【题型】填空题　【知识点】平面几何　【难度】hard
如图，$P$ 为 $\triangle ABC$ 内任意一点，角 $A$，$B$，$C$ 的对边分别为 $a, b, c$. 总有优美等式 $S_{\triangle PBC}\overrightarrow{PA} + S_{\triangle PAC}\overrightarrow{PB} + S_{\triangle PAB}\overrightarrow{PC} = \overrightarrow{0}$ 成立，因该图形酷似奔驰汽车车标，故又称为奔驰定理. 现有以下命题：

$\textcircled{1}$ 若 $P$ 是 $\triangle ABC$ 的重心，则有 $\overrightarrow{PA} + \overrightarrow{PB} + \overrightarrow{PC} = \overrightarrow{0}$； \\
$\textcircled{2}$ 若 $a\overrightarrow{PA} + b\overrightarrow{PB} + c\overrightarrow{PC} = \overrightarrow{0}$ 成立，则 $P$ 是 $\triangle ABC$ 的内心； \\
$\textcircled{3}$ 若 $\overrightarrow{AP} = \dfrac{2}{5}\overrightarrow{AB} + \dfrac{1}{5}\overrightarrow{AC}$，则 $S_{\triangle ABP} : S_{\triangle ABC} = 2 : 5$； \\
$\textcircled{4}$ 若 $P$ 是 $\triangle ABC$ 的外心，$A = \dfrac{\pi}{4}$，$\overrightarrow{PA} = m\overrightarrow{PB} + n\overrightarrow{PC}$，则 $m + n \in [-\sqrt{2}, 1)$. \\
则正确的命题有\underline{\quad\quad\quad\quad}.
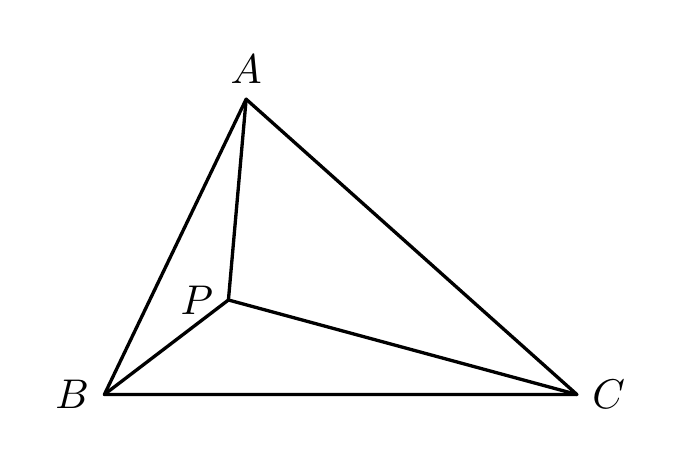
【解答】
【答案】 $\textcircled{1}\textcircled{2}\textcircled{4}$

【分析】 对于$\textcircled{1}$：利用重心的性质 $S_{\triangle PBC} = S_{\triangle PAC} = S_{\triangle PAB}$ 代入 $S_{\triangle PBC}\overrightarrow{PA} + S_{\triangle PAC}\overrightarrow{PB} + S_{\triangle PAB}\overrightarrow{PC} = \overrightarrow{0}$ 即可. \\
对于$\textcircled{2}$：利用三角形的面积公式结合 $S_{\triangle PBC}\overrightarrow{PA} + S_{\triangle PAC}\overrightarrow{PB} + S_{\triangle PAB}\overrightarrow{PC} = \overrightarrow{0}$ 与 $a\overrightarrow{PA} + b\overrightarrow{PB} + c\overrightarrow{PC} = \overrightarrow{0}$ 可知点 $P$ 到 $AB, BC, CA$ 的距离相等. \\
对于$\textcircled{3}$：利用$\overrightarrow{AB}, \overrightarrow{AC}$ 将$\overrightarrow{PA}, \overrightarrow{PB}, \overrightarrow{PC}$表示出来，代入 $S_{\triangle PBC}\overrightarrow{PA} + S_{\triangle PAC}\overrightarrow{PB} + S_{\triangle PAB}\overrightarrow{PC} = \overrightarrow{0}$，化简即可表示出 $S_{\triangle PBC}, S_{\triangle PAC}, S_{\triangle PAB}$ 的关系式，用 $S_{\triangle PAB}$ 将 $S_{\triangle ABP}, S_{\triangle ABC}$ 表示出来即可得其比值. \\
对于$\textcircled{4}$：利用三角形的圆心角为圆周角的两倍，再将$\overrightarrow{PA} = m\overrightarrow{PB} + n\overrightarrow{PC}$两边平方，化简可得 $m^2 + n^2 = 1$，结合 $m, n$ 的取值范围可得出答案.

【详解】 对于$\textcircled{1}$：如图所示：因为 $D, E, F$ 分别为 $CA, AB, BC$ 的中点，
所以 $CP = 2PE, S_{\triangle AEC} = \dfrac{1}{2}S_{\triangle ABC}, S_{\triangle APC} = \dfrac{2}{3}S_{\triangle AEC} = \dfrac{1}{3}S_{\triangle ABC}$， \\
同理可得 $S_{\triangle APB} = \dfrac{1}{3}S_{\triangle ABC}, S_{\triangle BPC} = \dfrac{1}{3}S_{\triangle ABC}$， \\
所以 $S_{\triangle PBC} = S_{\triangle PAC} = S_{\triangle PAB}$，又因为 $S_{\triangle PBC}\overrightarrow{PA} + S_{\triangle PAC}\overrightarrow{PB} + S_{\triangle PAB}\overrightarrow{PC} = \overrightarrow{0}$ \\
所以 $\overrightarrow{PA} + \overrightarrow{PB} + \overrightarrow{PC} = \overrightarrow{0}$. $\textcircled{1}$正确.

对于$\textcircled{2}$：记点 $P$ 到 $AB, BC, CA$ 的距离分别为 $h_1, h_2, h_3$，$S_{\triangle PBC} = \dfrac{1}{2}a \cdot h_2, S_{\triangle PAC} = \dfrac{1}{2}b \cdot h_3, S_{\triangle PAB} = \dfrac{1}{2}c \cdot h_1$， \\
因为 $S_{\triangle PBC}\overrightarrow{PA} + S_{\triangle PAC}\overrightarrow{PB} + S_{\triangle PAB}\overrightarrow{PC} = \overrightarrow{0}$，则 $\dfrac{1}{2}a \cdot h_2 \cdot \overrightarrow{PA} + \dfrac{1}{2}b \cdot h_3 \cdot \overrightarrow{PB} + \dfrac{1}{2}c \cdot h_1 \cdot \overrightarrow{PC} = \overrightarrow{0}$，即 $a \cdot h_2 \overrightarrow{PA} + b \cdot h_3 \overrightarrow{PB} + c \cdot h_1 \overrightarrow{PC} = \overrightarrow{0}$. \\
又因为 $a\overrightarrow{PA} + b\overrightarrow{PB} + c\overrightarrow{PC} = \overrightarrow{0}$，所以 $h_1 = h_2 = h_3$，所以点 $P$ 是 $\triangle ABC$ 的内心. $\textcircled{2}$正确.

对于$\textcircled{3}$：因为 $\overrightarrow{AP} = \dfrac{2}{5}\overrightarrow{AB} + \dfrac{1}{5}\overrightarrow{AC}$，所以 $\overrightarrow{PA} = -\dfrac{2}{5}\overrightarrow{AB} - \dfrac{1}{5}\overrightarrow{AC}, \overrightarrow{PB} = \overrightarrow{PA} + \overrightarrow{AB} = \dfrac{3}{5}\overrightarrow{AB} - \dfrac{1}{5}\overrightarrow{AC}, \overrightarrow{PC} = \overrightarrow{PA} + \overrightarrow{AC} = -\dfrac{2}{5}\overrightarrow{AB} + \dfrac{4}{5}\overrightarrow{AC}$， \\
所以 $S_{\triangle PBC}\left( -\dfrac{2}{5}\overrightarrow{AB} - \dfrac{1}{5}\overrightarrow{AC} \right) + S_{\triangle PAC}\left( \dfrac{3}{5}\overrightarrow{AB} - \dfrac{1}{5}\overrightarrow{AC} \right) + S_{\triangle PAB}\left( -\dfrac{2}{5}\overrightarrow{AB} + \dfrac{4}{5}\overrightarrow{AC} \right) = \overrightarrow{0}$， \\
化简得：$\left( -\dfrac{2}{5}S_{\triangle PBC} + \dfrac{3}{5}S_{\triangle PAC} - \dfrac{2}{5}S_{\triangle PAB} \right)\overrightarrow{AB} + \left( -\dfrac{1}{5}S_{\triangle PBC} - \dfrac{1}{5}S_{\triangle PAC} + \dfrac{4}{5}S_{\triangle PAB} \right)\overrightarrow{AC} = \overrightarrow{0}$， \\
又因为 $\overrightarrow{AB}, \overrightarrow{AC}$ 不共线. \\
所以 $\begin{cases} -\dfrac{2}{5}S_{\triangle PBC} + \dfrac{3}{5}S_{\triangle PAC} - \dfrac{2}{5}S_{\triangle PAB} = 0 \\ -\dfrac{1}{5}S_{\triangle PBC} - \dfrac{1}{5}S_{\triangle PAC} + \dfrac{4}{5}S_{\triangle PAB} = 0 \end{cases} \Rightarrow \begin{cases} S_{\triangle PBC} = 2S_{\triangle PAB} \\ S_{\triangle PAC} = 2S_{\triangle PAB} \end{cases}$， \\
$\dfrac{S_{\triangle ABP}}{S_{\triangle ABC}} = \dfrac{S_{\triangle PAB}}{S_{\triangle PBC} + S_{\triangle PAC} + S_{\triangle PAB}} = \dfrac{1}{5}$. $\textcircled{3}$错误.

对于$\textcircled{4}$：因为 $P$ 是 $\triangle ABC$ 的外心，$A = \dfrac{\pi}{4}$，所以 $\angle BPC = \dfrac{\pi}{2}, |\overrightarrow{PA}| = |\overrightarrow{PB}| = |\overrightarrow{PC}|$，$\overrightarrow{PB} \cdot \overrightarrow{PC} = |\overrightarrow{PB}| \times |\overrightarrow{PC}| \times \cos \angle BPC = 0$. \\
因为 $\overrightarrow{PA} = m\overrightarrow{PB} + n\overrightarrow{PC}$，则 $|\overrightarrow{PA}|^2 = m^2|\overrightarrow{PB}|^2 + 2mn\overrightarrow{PB} \cdot \overrightarrow{PC} + n^2|\overrightarrow{PC}|^2$， \\
化简得：$m^2 + n^2 = 1$，由题意知 $m, n$ 不同时为正. \\
记 $\begin{cases} m = \cos \alpha \\ n = \sin \alpha \end{cases}, \dfrac{\pi}{2} < \alpha < 2\pi$， \\
则 $m + n = \cos \alpha + \sin \alpha = \sqrt{2}\sin\left( \alpha + \dfrac{\pi}{4} \right)$， \\
因为 $\dfrac{3\pi}{4} < \alpha + \dfrac{\pi}{4} < \dfrac{9\pi}{4} \Rightarrow -1 \le \sin\left( \alpha + \dfrac{\pi}{4} \right) < \dfrac{\sqrt{2}}{2} \Rightarrow -\sqrt{2} \le \sqrt{2}\sin\left( \alpha + \dfrac{\pi}{4} \right) < 1$ \\
所以 $m + n \in [-\sqrt{2}, 1)$. $\textcircled{4}$正确.

故答案为：$\textcircled{1}\textcircled{2}\textcircled{4}$.

【点睛】 本题考查三角形的向量性质. 属于难题. 利用平面向量基本定理，将等式中的向量全部用一组基底向量表示是解本类题型常用的方向.

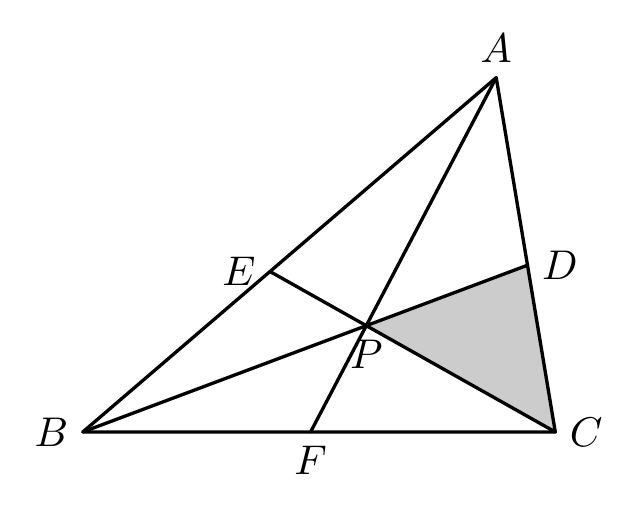